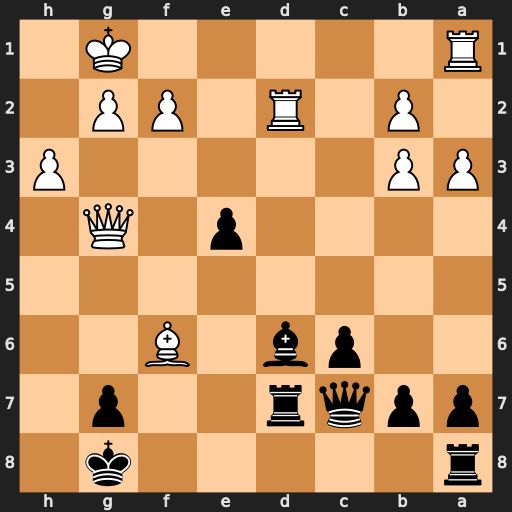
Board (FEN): r5k1/ppqr2p1/2pb1B2/8/4p1Q1/PP5P/1P1R1PP1/R5K1
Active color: b
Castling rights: -
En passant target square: -
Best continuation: Bh2+ Kf1 Rxd2